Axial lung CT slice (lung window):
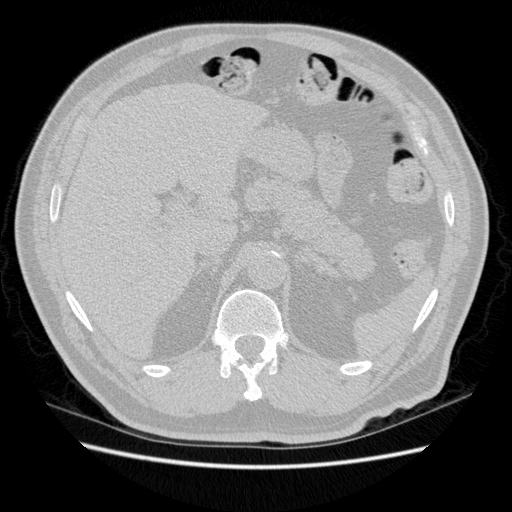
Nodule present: no